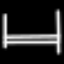
Label: bed